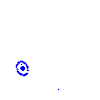
Particle: electron